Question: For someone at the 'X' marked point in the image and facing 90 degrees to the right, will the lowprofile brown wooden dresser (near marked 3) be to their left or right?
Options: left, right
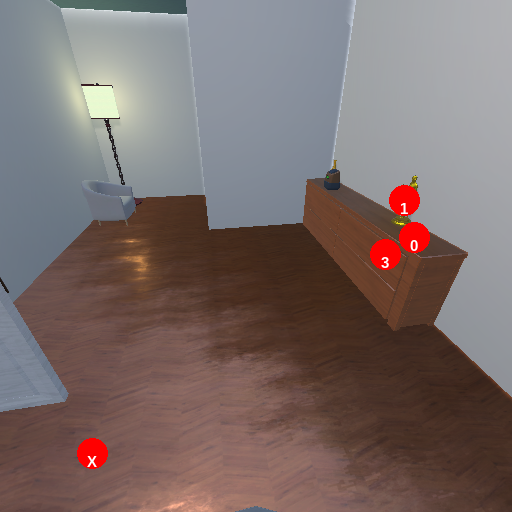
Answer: left